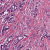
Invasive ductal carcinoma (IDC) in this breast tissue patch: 1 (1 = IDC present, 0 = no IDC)